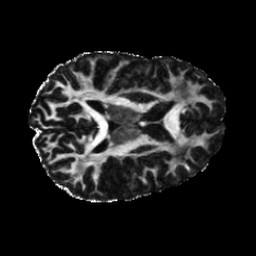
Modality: FA
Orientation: axial
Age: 24
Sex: female
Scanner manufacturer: siemens
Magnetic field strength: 6.98 T
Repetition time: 7.776 s
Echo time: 0.076 s